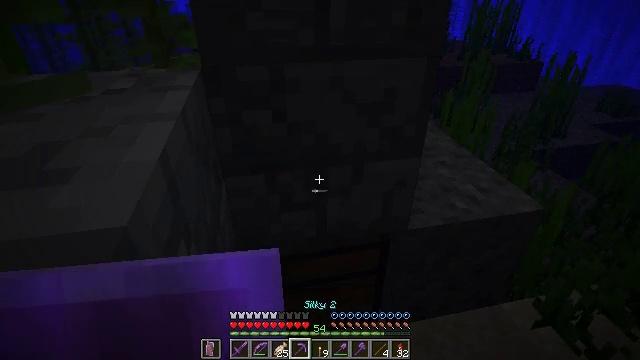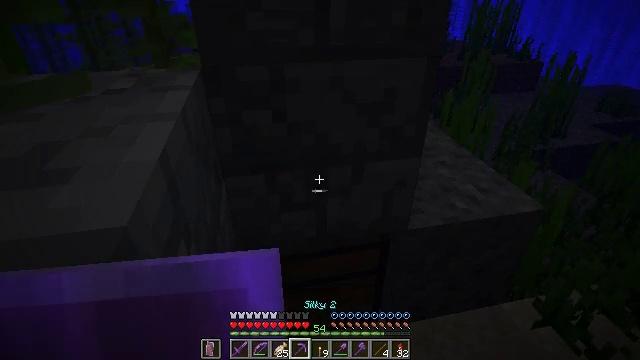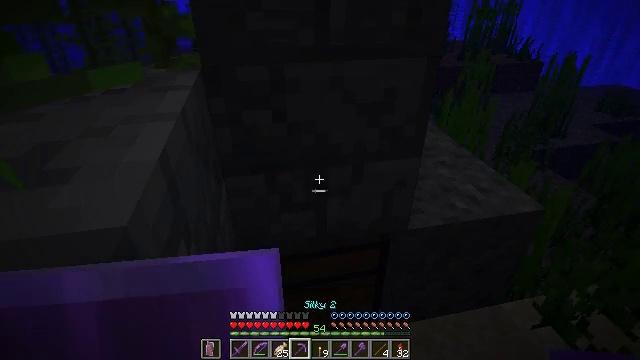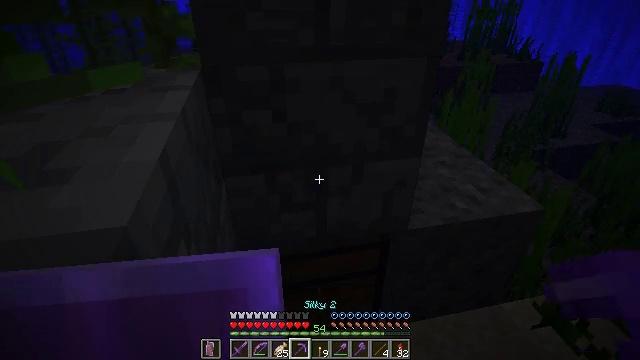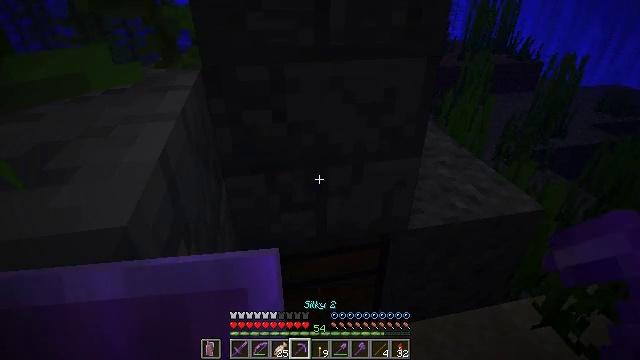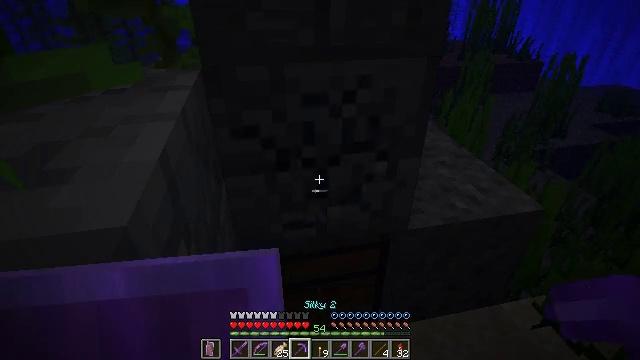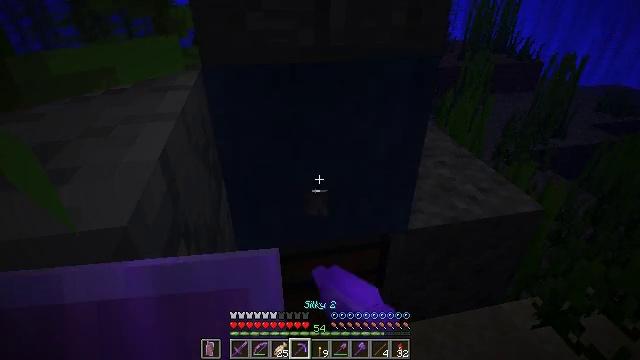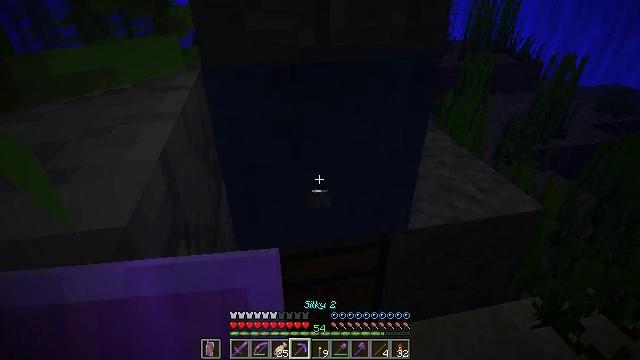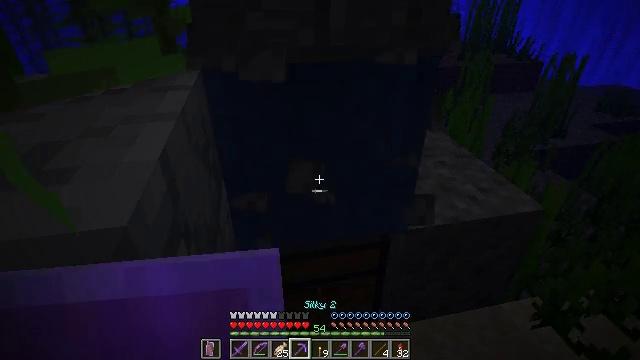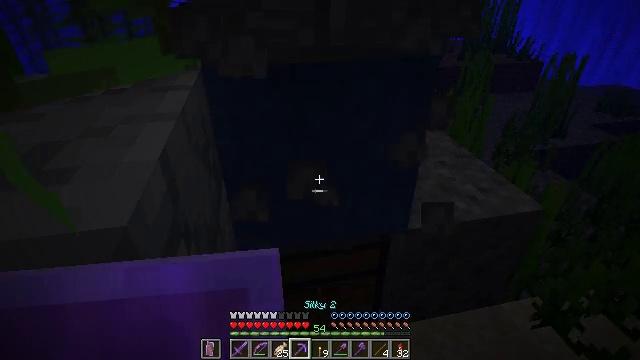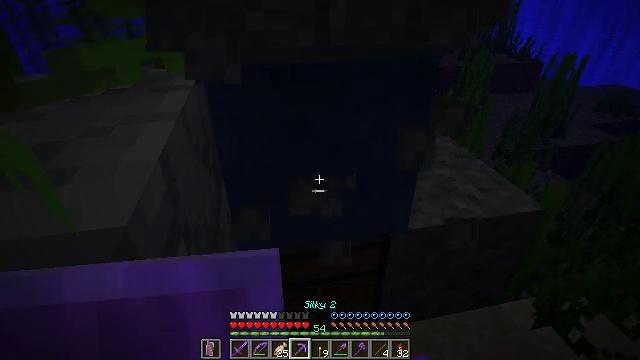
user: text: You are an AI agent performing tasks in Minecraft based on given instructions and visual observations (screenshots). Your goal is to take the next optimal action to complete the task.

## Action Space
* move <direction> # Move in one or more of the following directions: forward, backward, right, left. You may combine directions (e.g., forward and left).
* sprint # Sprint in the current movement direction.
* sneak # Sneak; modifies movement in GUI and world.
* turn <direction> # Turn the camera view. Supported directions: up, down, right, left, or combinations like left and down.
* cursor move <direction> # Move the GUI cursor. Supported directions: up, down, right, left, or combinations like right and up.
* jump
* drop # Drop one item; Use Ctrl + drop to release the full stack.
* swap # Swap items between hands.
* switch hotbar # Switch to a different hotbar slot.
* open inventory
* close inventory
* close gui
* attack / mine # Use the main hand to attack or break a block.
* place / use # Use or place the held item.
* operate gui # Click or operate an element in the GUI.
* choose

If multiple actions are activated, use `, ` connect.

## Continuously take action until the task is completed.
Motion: motion action
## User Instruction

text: Harvest the cracked stone bricks for building.
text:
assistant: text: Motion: sneak
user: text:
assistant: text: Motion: sneak
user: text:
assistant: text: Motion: sneak
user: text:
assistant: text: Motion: sneak
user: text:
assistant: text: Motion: sneak, attack / mine
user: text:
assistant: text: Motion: sneak, attack / mine
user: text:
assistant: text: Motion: sneak, attack / mine
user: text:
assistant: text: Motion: sneak, attack / mine
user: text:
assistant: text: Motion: sneak
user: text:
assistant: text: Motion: sneak
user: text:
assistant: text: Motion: sneak